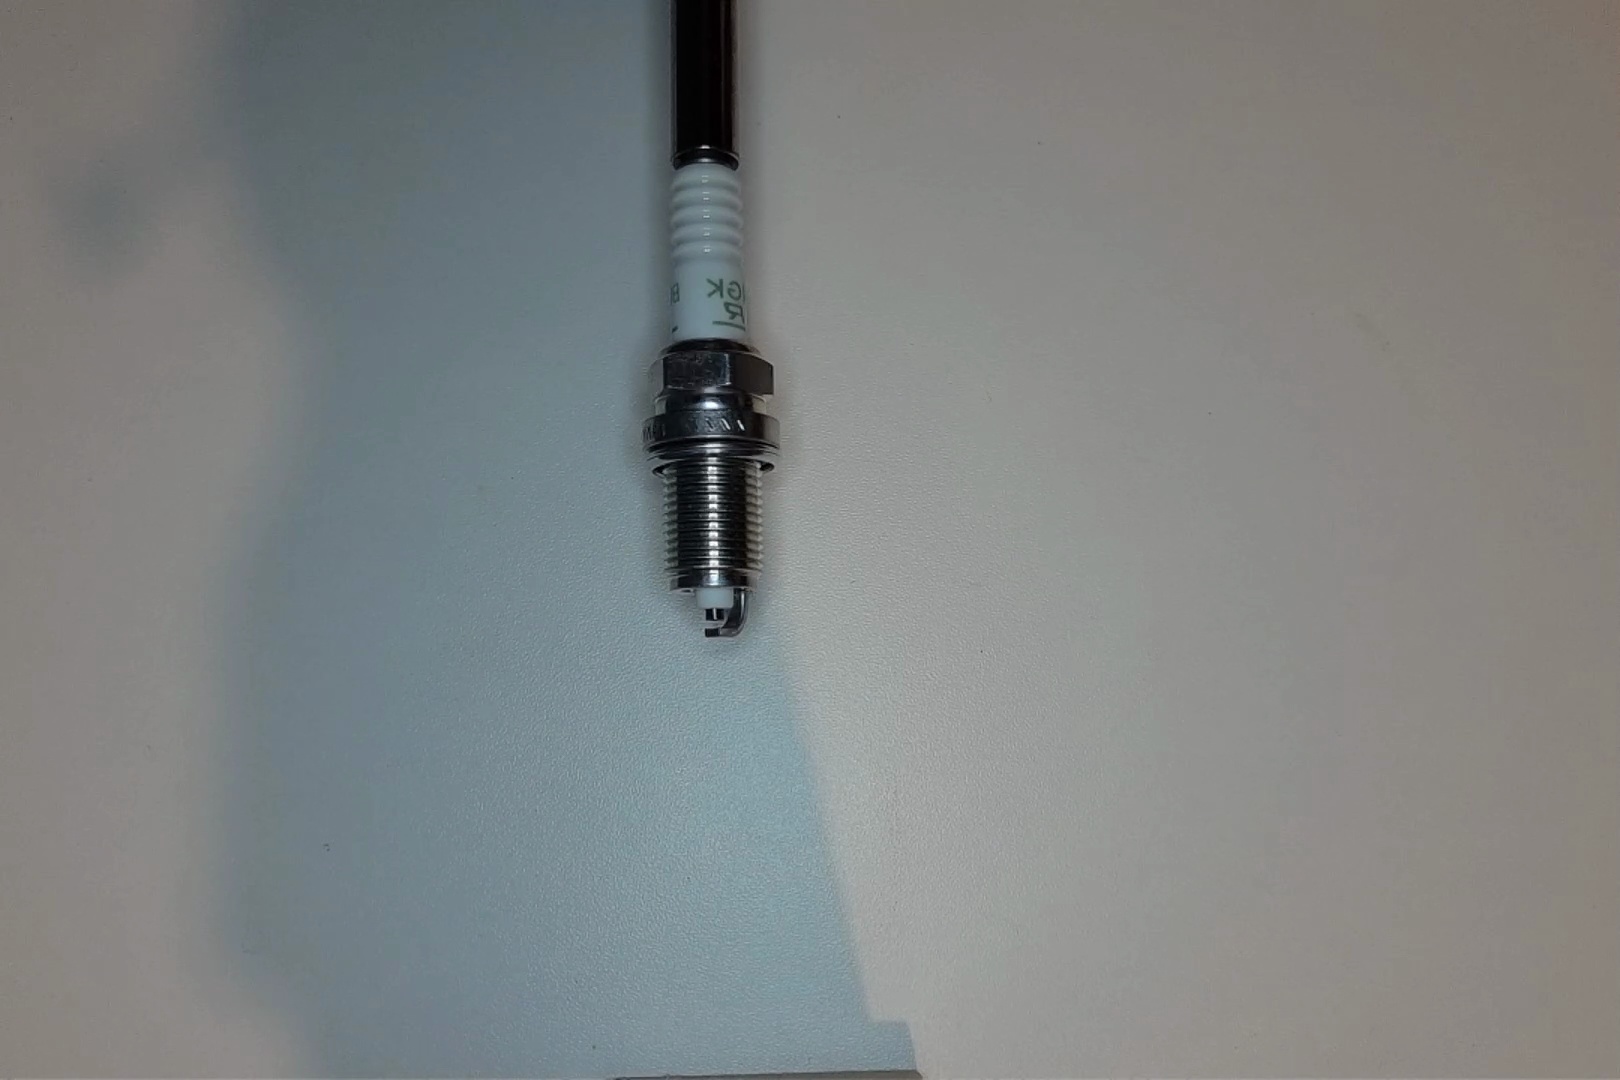
Label: normal